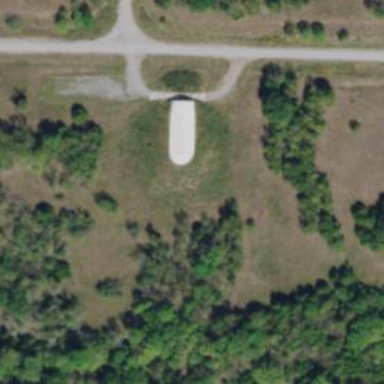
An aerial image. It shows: Military bunker for protection and defense.